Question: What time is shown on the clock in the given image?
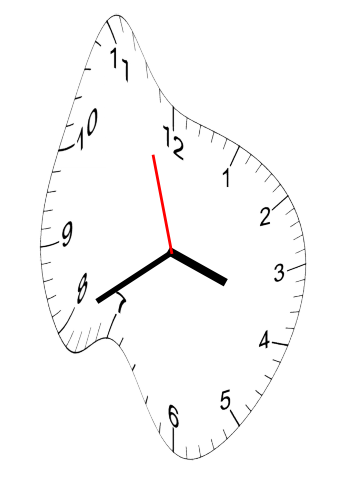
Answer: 03:39:57